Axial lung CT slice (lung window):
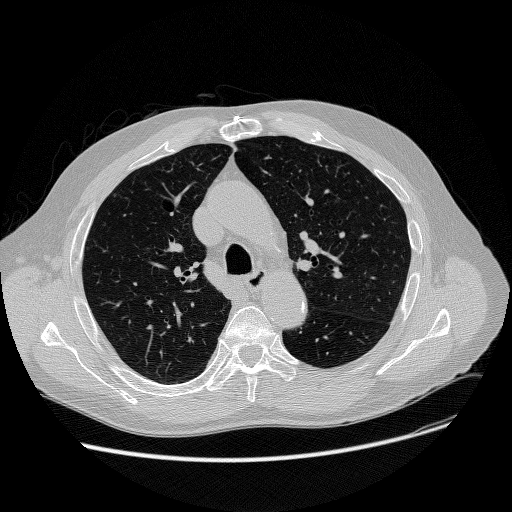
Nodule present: no